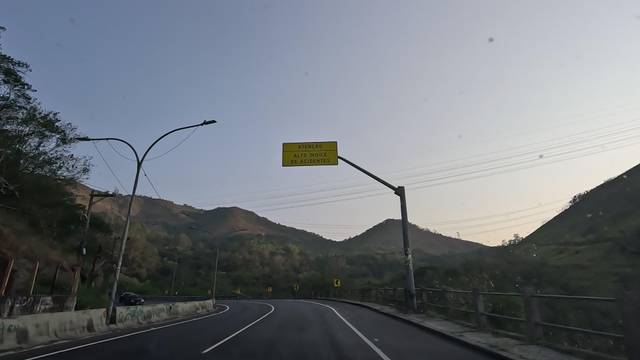
Region: Brazil
Coordinates: -22.921, -43.285